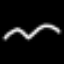
Label: squiggle